Interaction volume radius: 10 \u00c5
Interaction volume height: 40 \u00c5
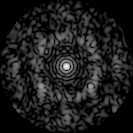
Disorder parameter: 0.6859